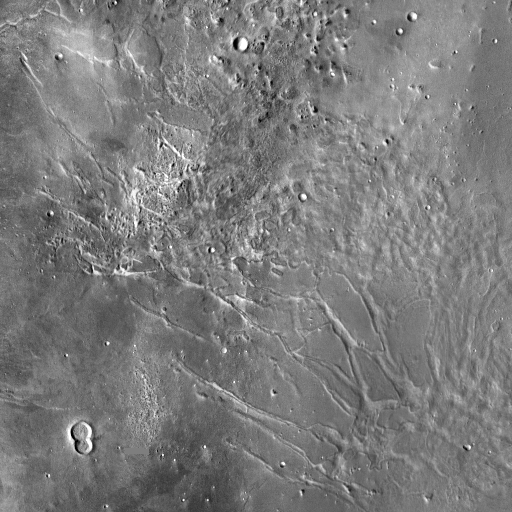
Crater classes present: Background, Other